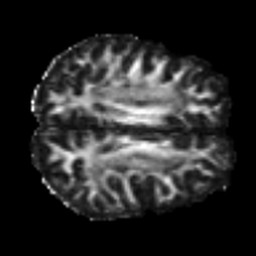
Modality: FA
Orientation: axial
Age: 19
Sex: male
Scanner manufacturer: siemens
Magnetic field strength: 3 T
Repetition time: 7 s
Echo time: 0.0926 s